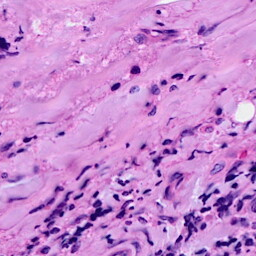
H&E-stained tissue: Breast